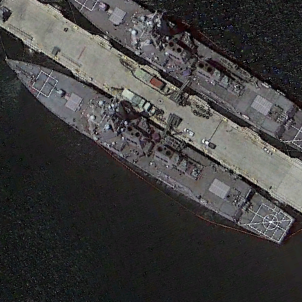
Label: destroyer